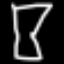
Label: hourglass